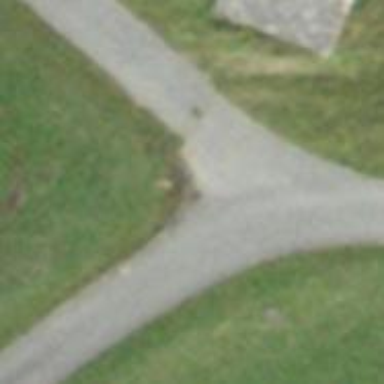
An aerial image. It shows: Guidepost providing information.